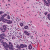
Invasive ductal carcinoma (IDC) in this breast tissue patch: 0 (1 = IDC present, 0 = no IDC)